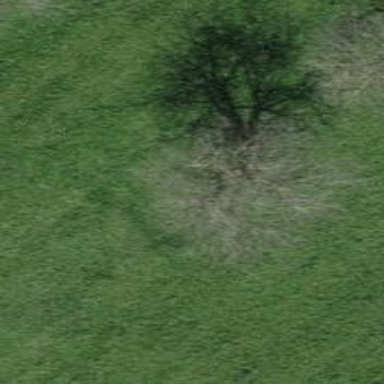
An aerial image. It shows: Single tag "natural: tree."